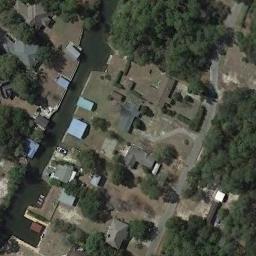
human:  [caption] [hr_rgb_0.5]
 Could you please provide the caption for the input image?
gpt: The medium residential is on the bare land next to the trees .

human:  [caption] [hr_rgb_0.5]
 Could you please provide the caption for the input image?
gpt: The houses in the mid-sized residential area are lined up neatly .

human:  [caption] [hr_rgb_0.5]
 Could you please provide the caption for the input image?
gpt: There are many buildings of different shapes and sizes in medium residential area .

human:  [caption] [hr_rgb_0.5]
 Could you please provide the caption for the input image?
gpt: The medium residential area has some houses of different sizes and lots of trees and a river goes through the medium residential area .

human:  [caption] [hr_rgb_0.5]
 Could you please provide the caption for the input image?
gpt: There are some green trees and a river on the medium residential area .